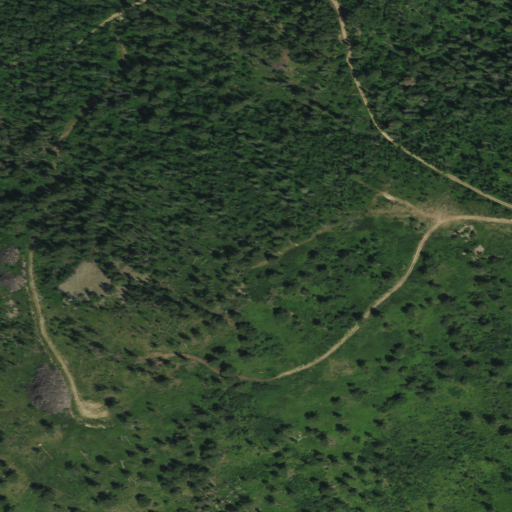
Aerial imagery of mountain in South Dakota named War Eagle Hill containing only evergreen forest